Question: I was wondering how I can make a GUI that looks like Media Center, so like this:

I don't know if it can be done with simple c# .net or if I have to use WPF or something. (The app needs to be written in C# style)
I found a couple of tutorials for WPF but nothing I can use to create such an nice looking GUI.
Hope somebody knows some good tutorial / sample code so I can begin my "home project"
Thanks in advance!
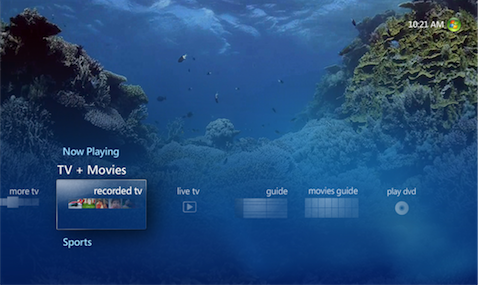
Answer: Yes you can do that with WPF. I cant say I have seen such a WPF app, but Silverlight is the same thing and I see stuff like that in Silverlight all the time. You are going to need some experience with WPF and GUI programming, I have this book and I find its great: 3D Game Development with Microsoft Silverlight 3: Beginner's Guide